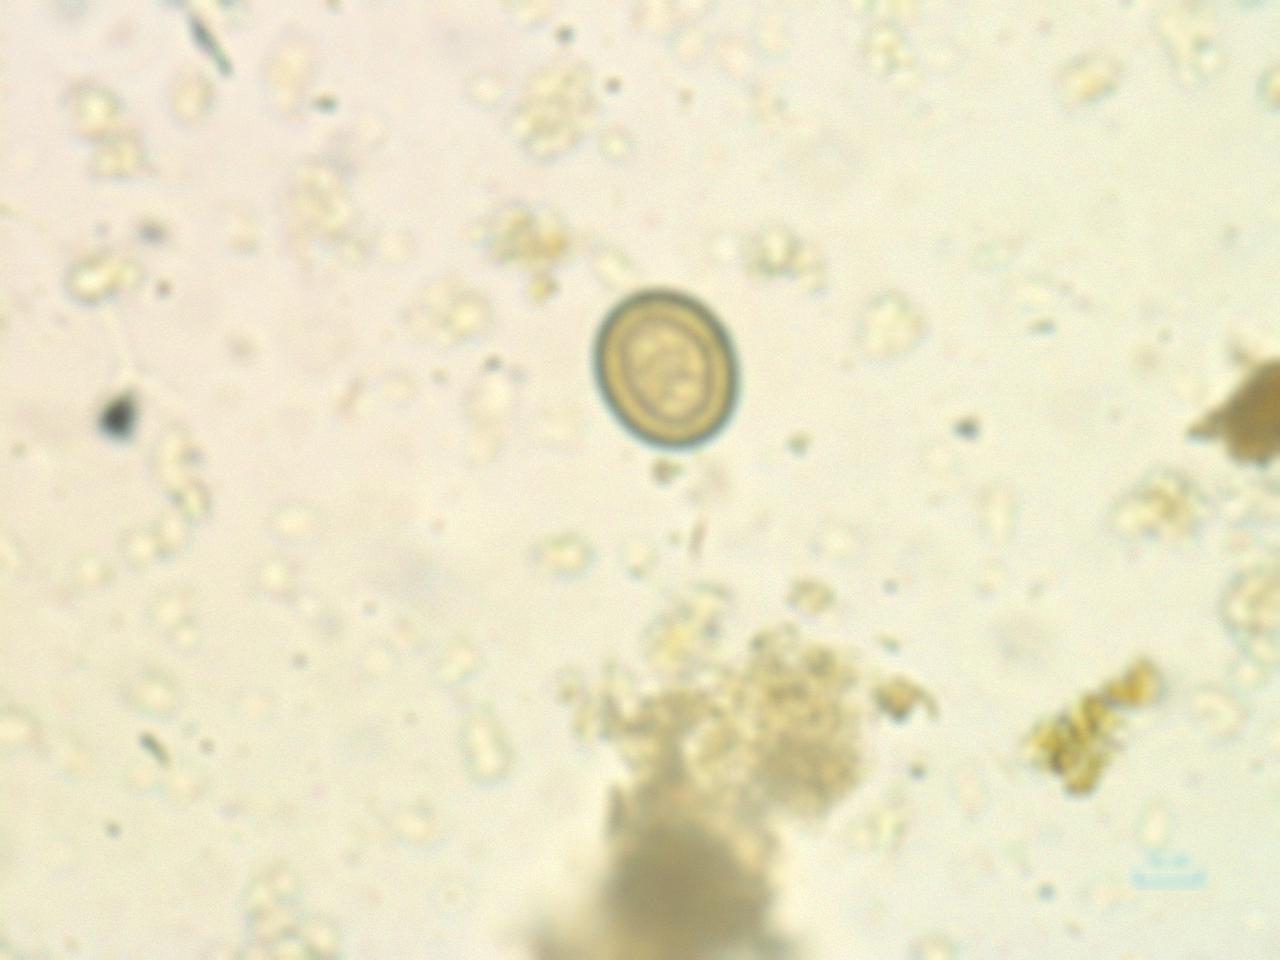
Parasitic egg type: Taenia spp. egg